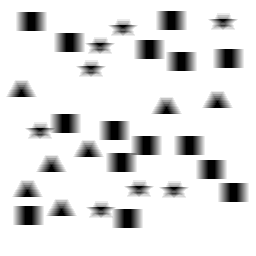
Squares: 15
Triangles: 7
Stars: 8
Total shapes: 30